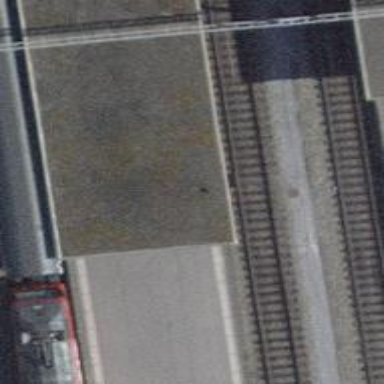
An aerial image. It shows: Steps with asphalt surface.